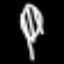
Label: leaf